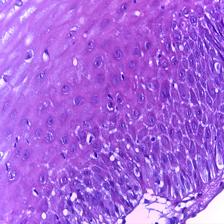
Diagnosis: Normal